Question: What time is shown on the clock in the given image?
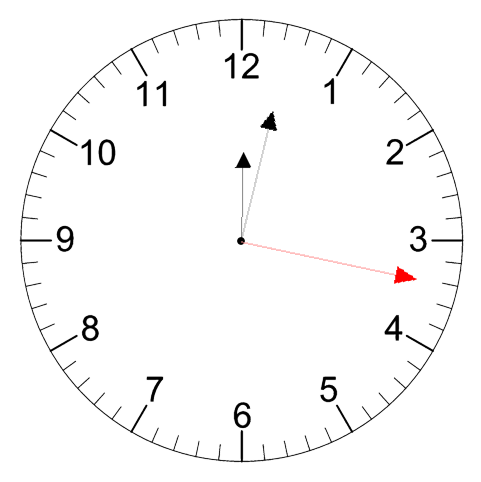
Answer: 12:02:17